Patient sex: M
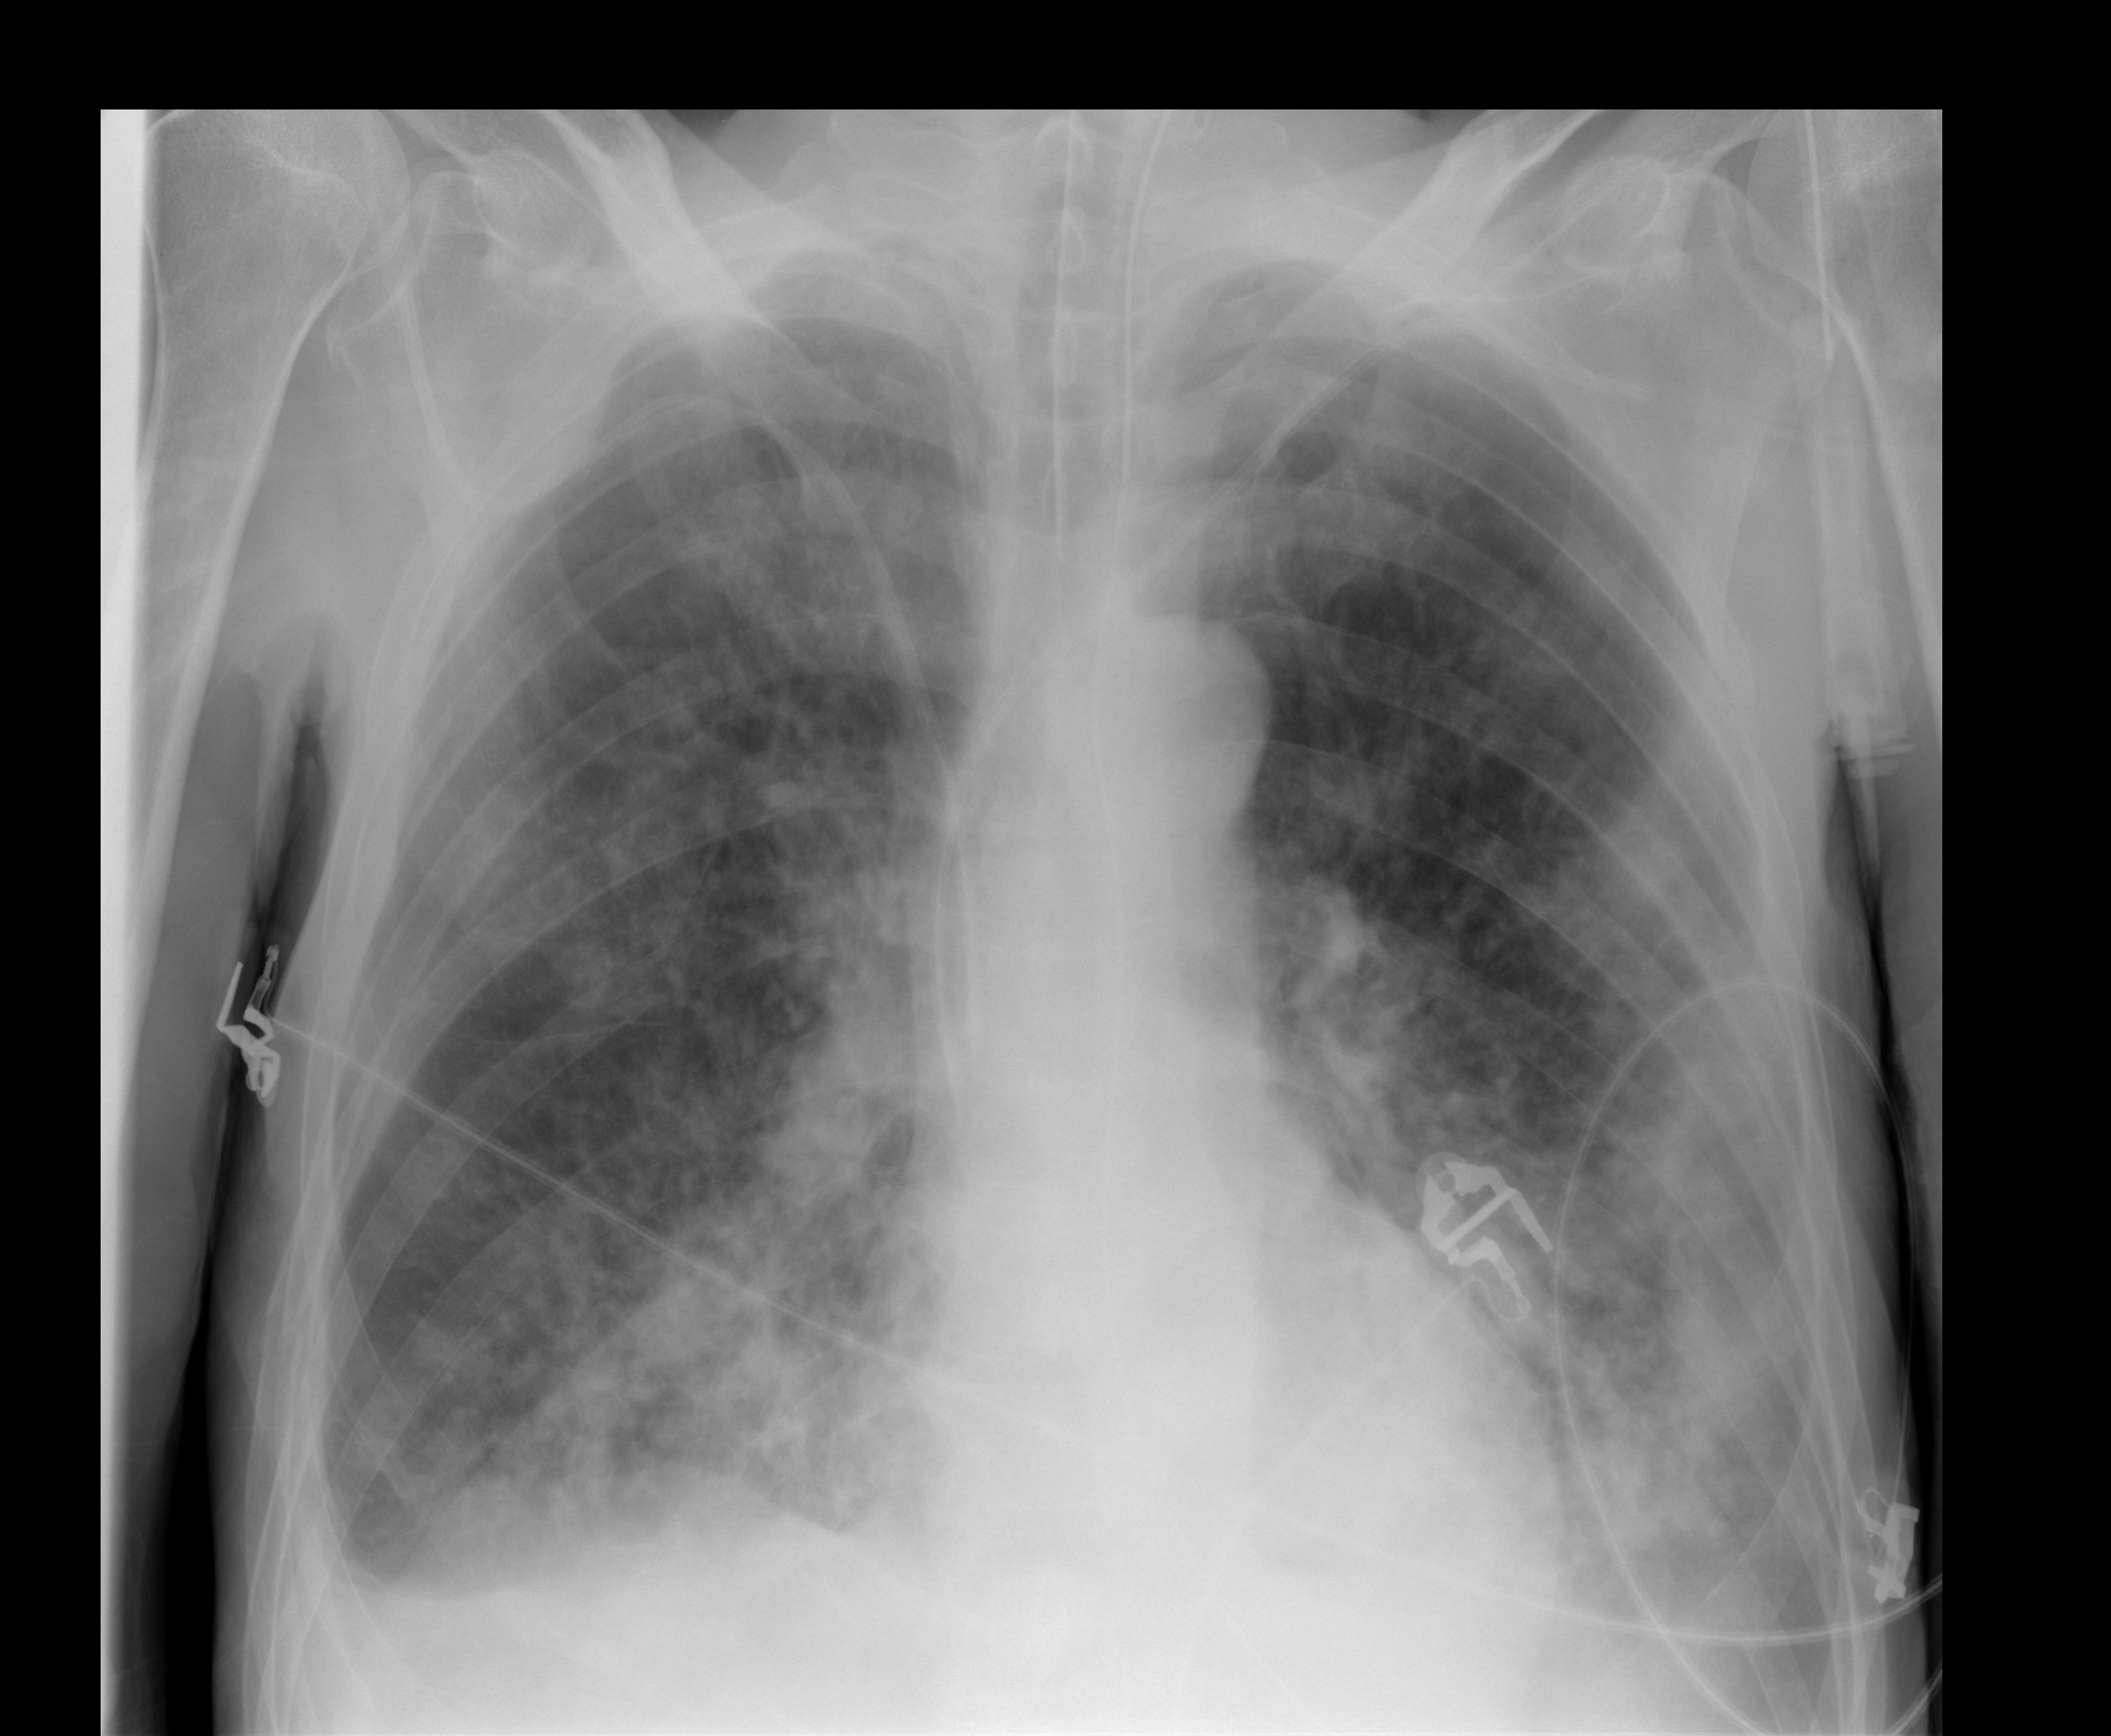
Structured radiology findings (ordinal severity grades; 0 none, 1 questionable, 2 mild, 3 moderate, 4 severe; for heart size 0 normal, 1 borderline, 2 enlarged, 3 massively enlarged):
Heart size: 0
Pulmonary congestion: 2
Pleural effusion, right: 2
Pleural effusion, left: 2
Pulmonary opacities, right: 3
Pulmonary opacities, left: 3
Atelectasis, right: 2
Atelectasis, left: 2